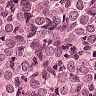
Metastatic tissue present: yes